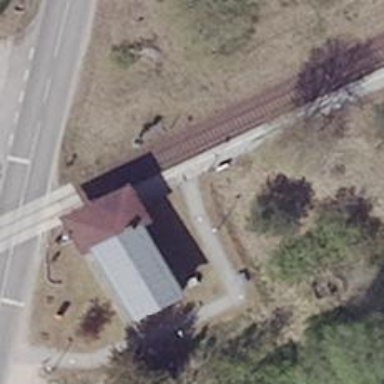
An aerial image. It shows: Platform for public transport with shelter. The platform is for railway use.